Field crop: maize
Growth stage: 2
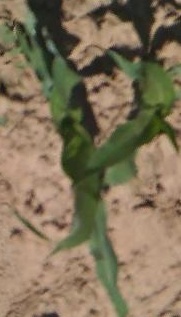
Species: maize